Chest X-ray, AP view. Patient: 55 years old, sex F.
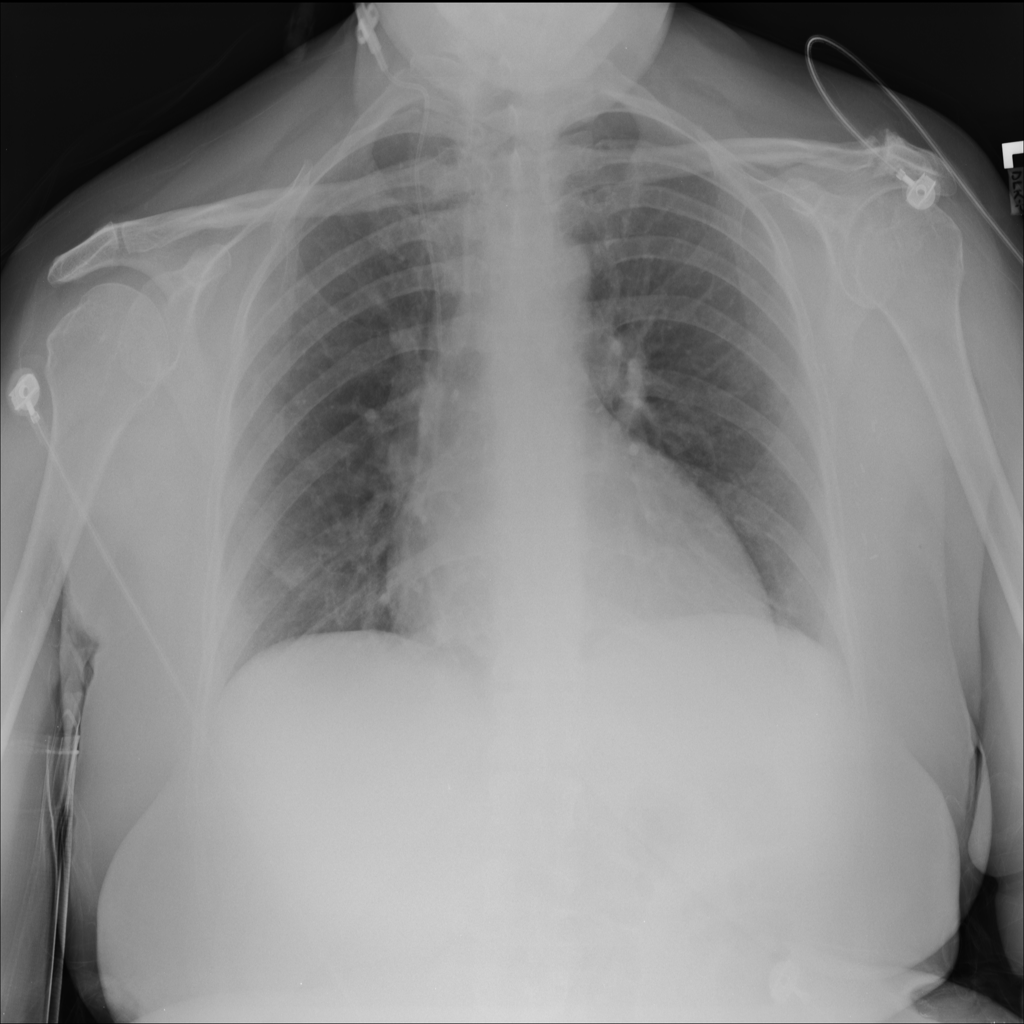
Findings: No Finding